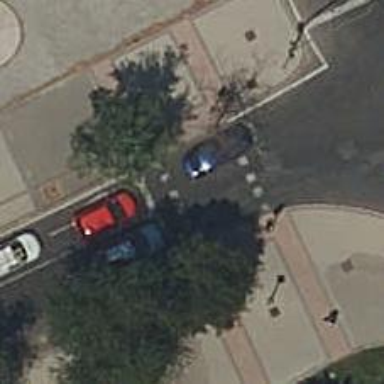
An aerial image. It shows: Crossing with traffic signals.